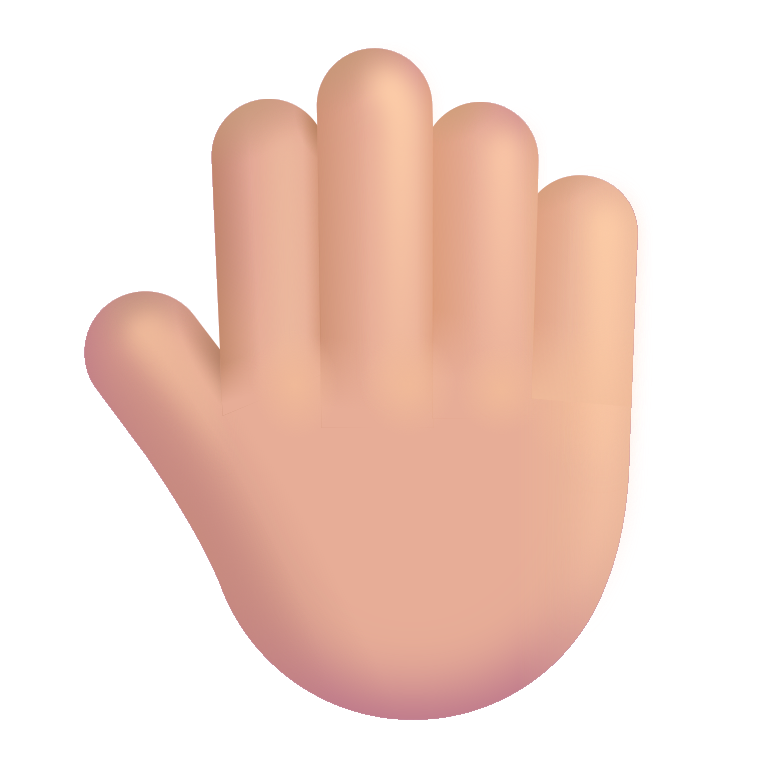
raised back of hand color  light